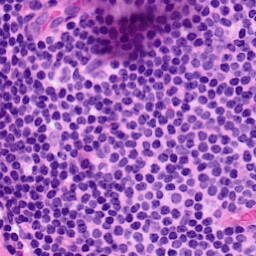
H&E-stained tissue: LymphNode